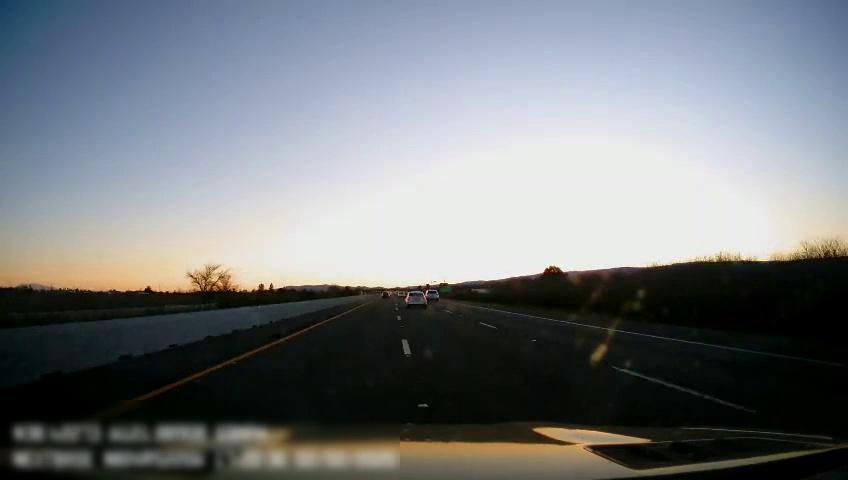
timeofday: Day
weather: Sunny
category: Drivable Space
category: Vehicles | Car
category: Vehicles | SUV
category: Lanes | Current Lane
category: Lanes | Current Lane
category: Lanes | Alternate Lane
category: Lanes | Alternate Lane
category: Traffic | Signs